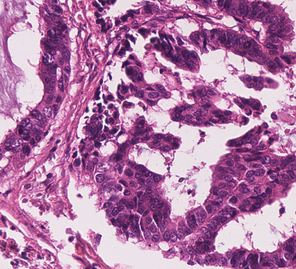
Tumor epithelial tissue: yes
Tumor-associated stroma tissue: yes
Normal tissue: no